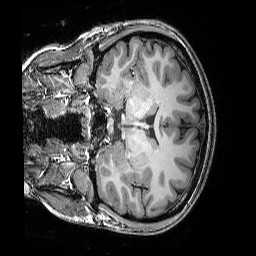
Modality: T1w
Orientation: coronal
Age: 21
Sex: female
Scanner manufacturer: siemens
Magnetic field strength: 3 T
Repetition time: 2.25 s
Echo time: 0.00418 s